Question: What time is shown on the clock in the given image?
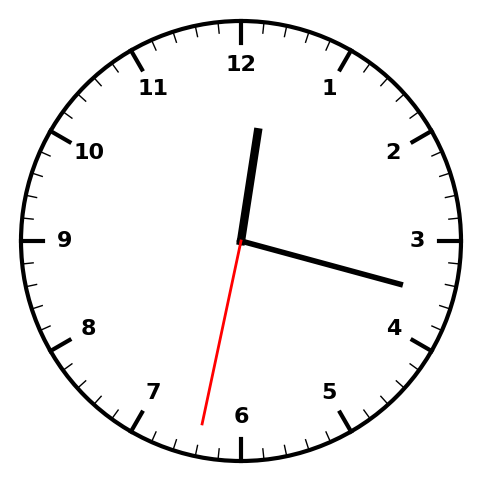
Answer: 12:17:32